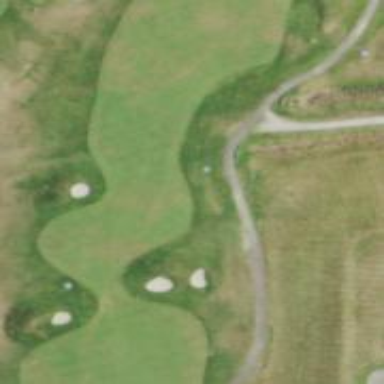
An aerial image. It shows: View of golf hole.